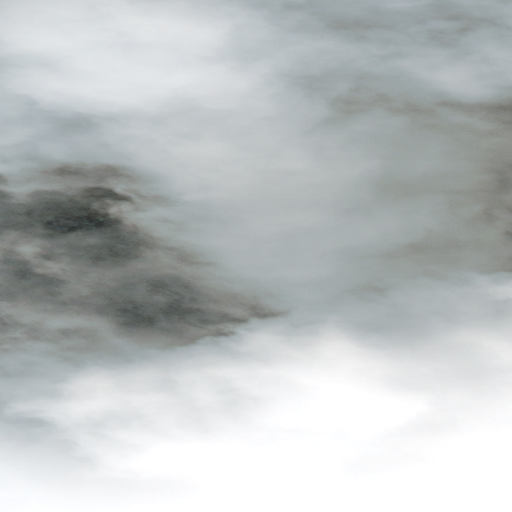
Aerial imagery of mountain in Alaska named Lime Peak containing only unknown